Interaction volume radius: 5 \u00c5
Interaction volume height: 20 \u00c5
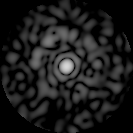
Disorder parameter: 0.8526